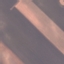
Land use / land cover class: AnnualCrop